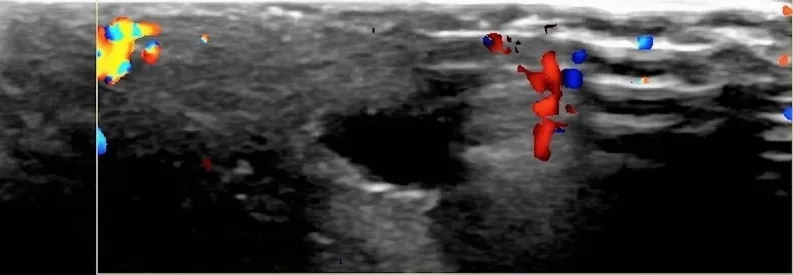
There was no vascularization at the Doppler ultrasonographic evaluation of the same structure indicating an obstructing thrombus.
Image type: radiology (ultrasound)